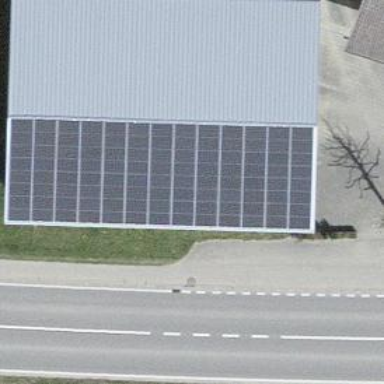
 consisting of solar photovoltaic panels."